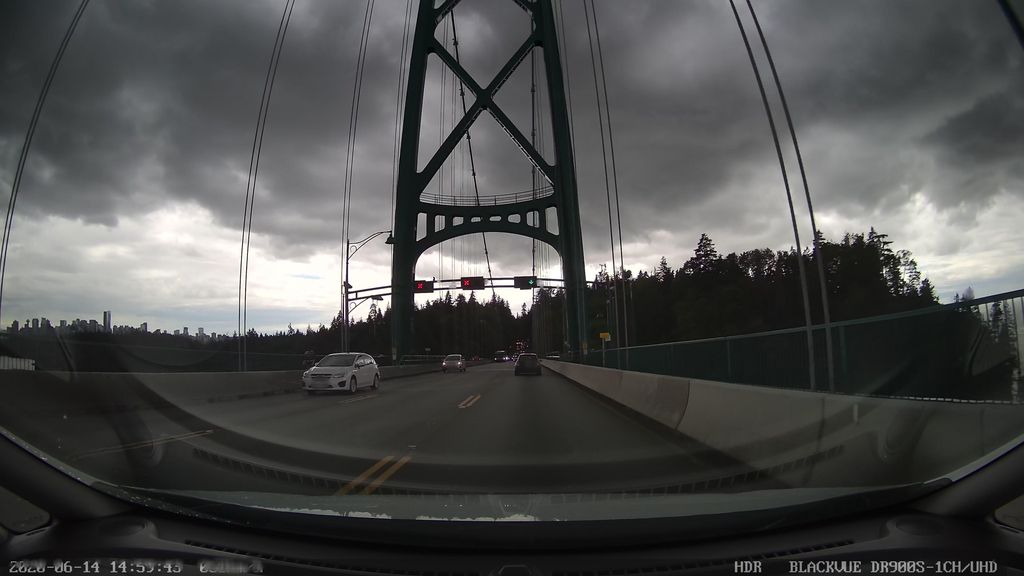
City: vancouver